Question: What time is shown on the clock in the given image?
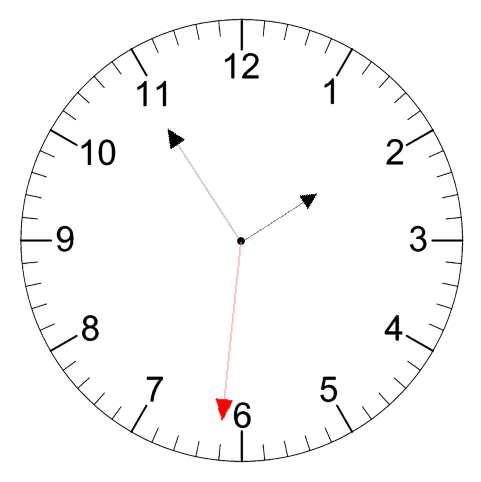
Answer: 01:54:31